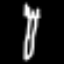
Label: fork